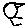
Label: bird